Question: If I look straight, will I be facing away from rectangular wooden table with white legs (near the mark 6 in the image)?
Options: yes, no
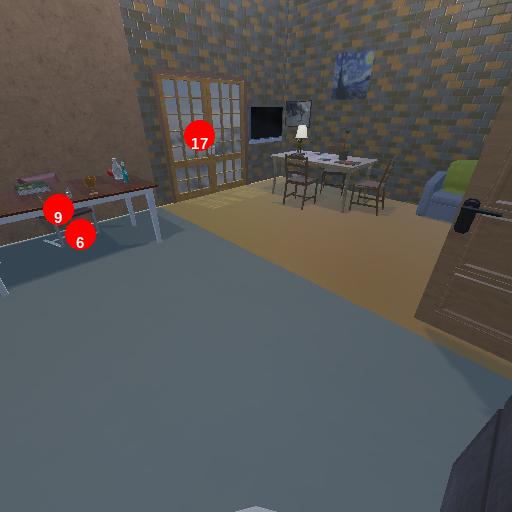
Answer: yes